Aerial crown-view tile of a tropical tree (Barro Colorado Island, Panama), acquired 20250317:
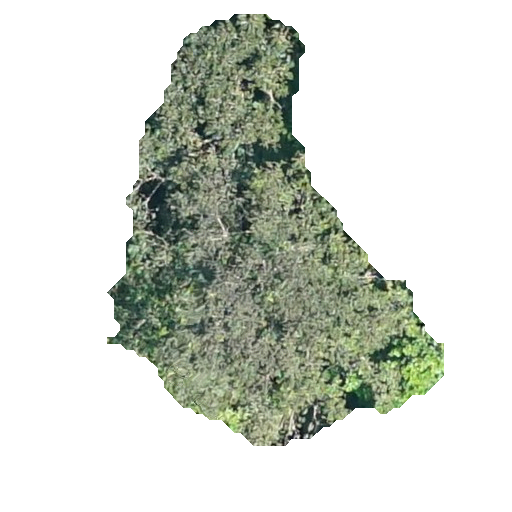
Species: Trattinnickia aspera
GBIF accepted scientific name: Trattinnickia aspera
Crown area: 123.715 m²